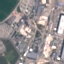
Label: Industrial